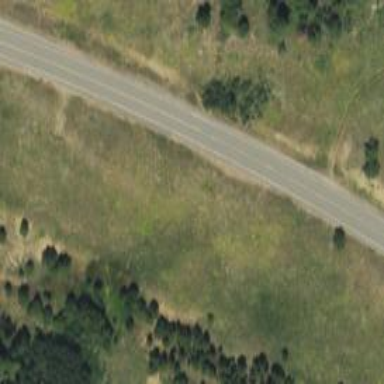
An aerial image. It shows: Asphalt road with grade 1 track type. It is secondary road leading to attraction.